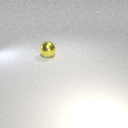
large yellow metal sphere